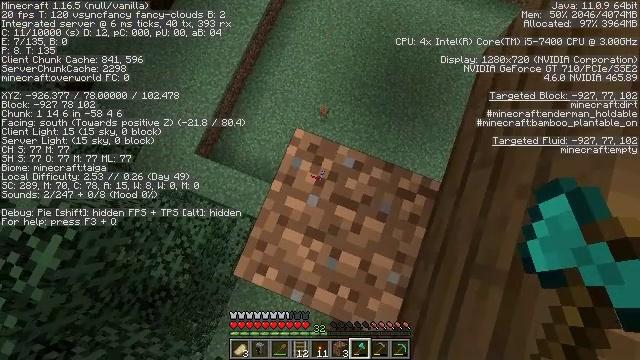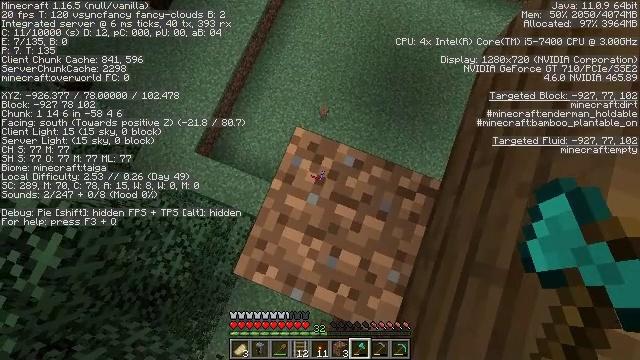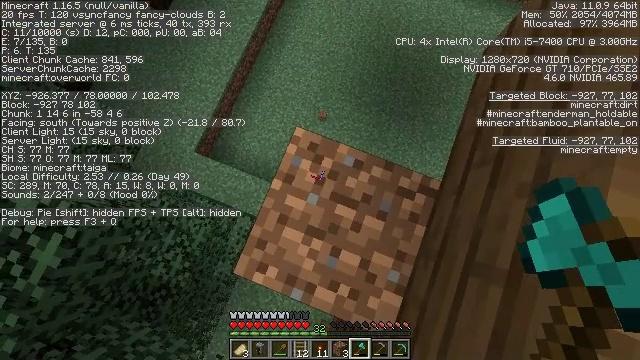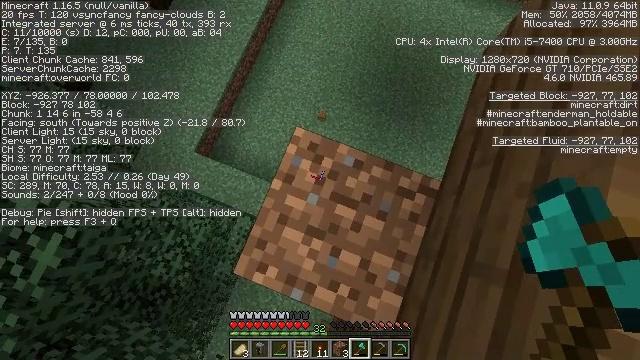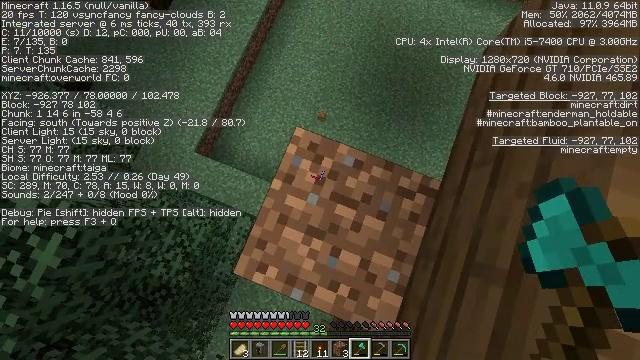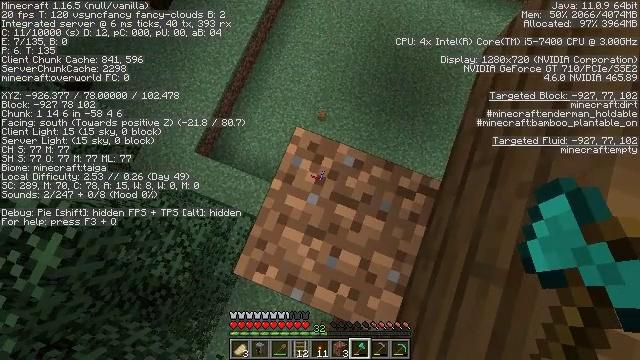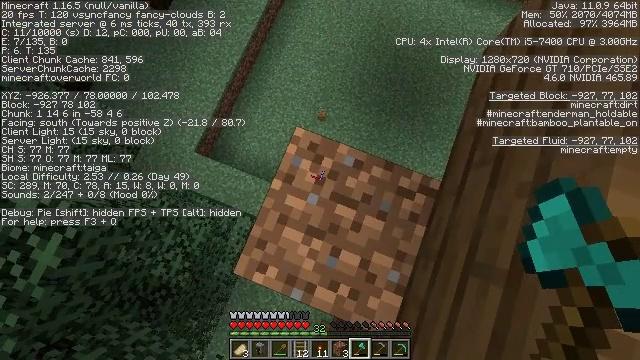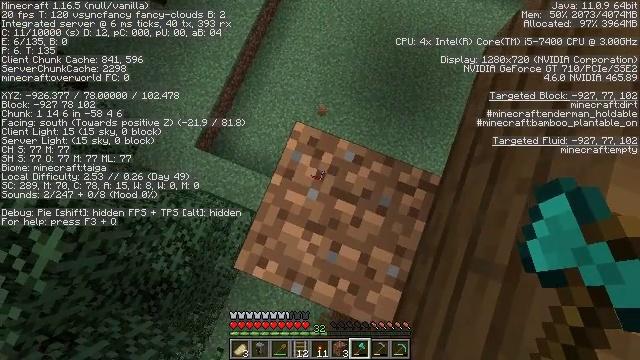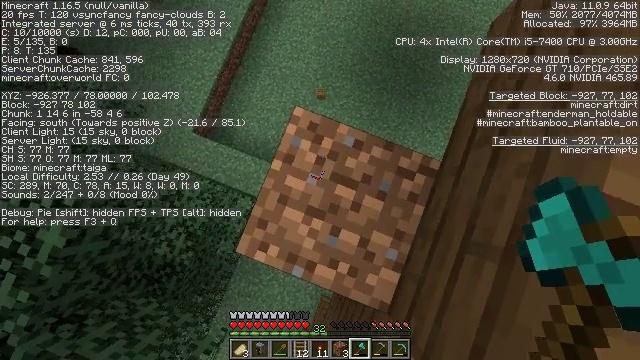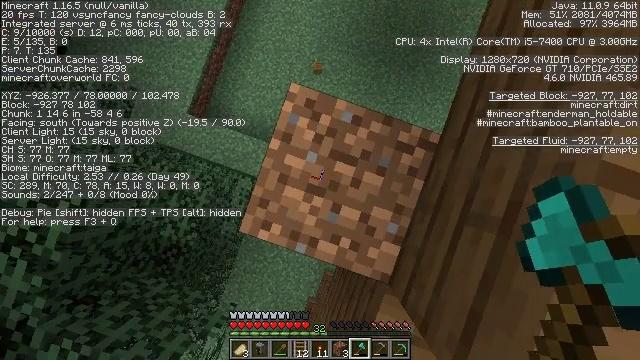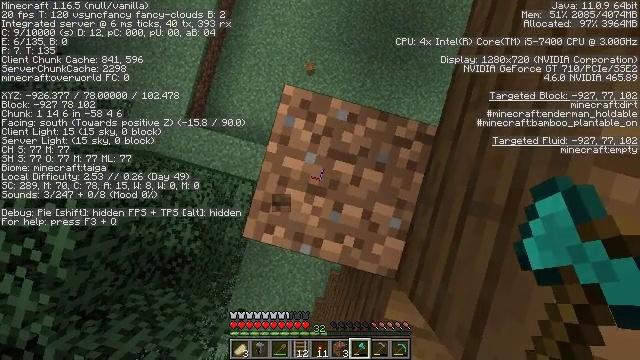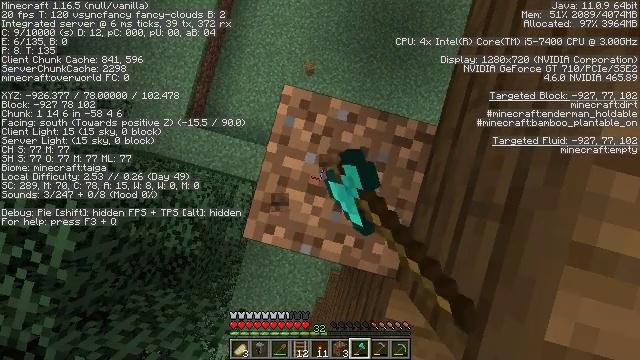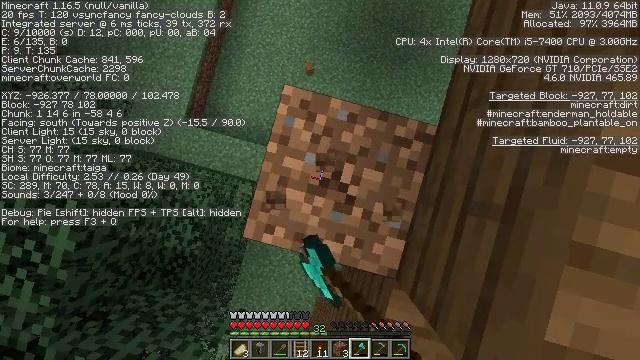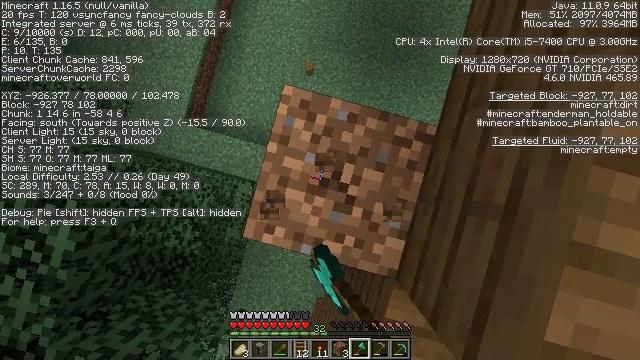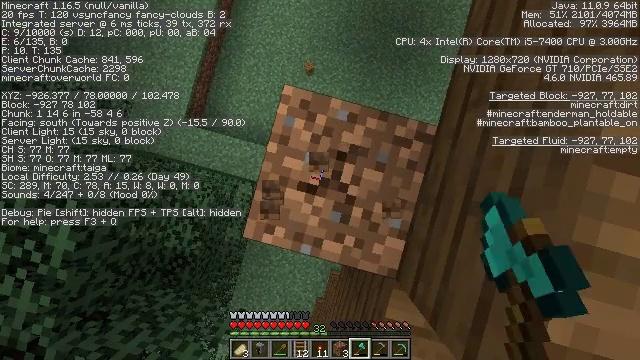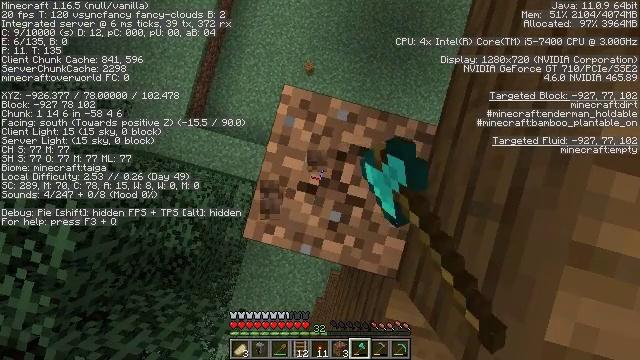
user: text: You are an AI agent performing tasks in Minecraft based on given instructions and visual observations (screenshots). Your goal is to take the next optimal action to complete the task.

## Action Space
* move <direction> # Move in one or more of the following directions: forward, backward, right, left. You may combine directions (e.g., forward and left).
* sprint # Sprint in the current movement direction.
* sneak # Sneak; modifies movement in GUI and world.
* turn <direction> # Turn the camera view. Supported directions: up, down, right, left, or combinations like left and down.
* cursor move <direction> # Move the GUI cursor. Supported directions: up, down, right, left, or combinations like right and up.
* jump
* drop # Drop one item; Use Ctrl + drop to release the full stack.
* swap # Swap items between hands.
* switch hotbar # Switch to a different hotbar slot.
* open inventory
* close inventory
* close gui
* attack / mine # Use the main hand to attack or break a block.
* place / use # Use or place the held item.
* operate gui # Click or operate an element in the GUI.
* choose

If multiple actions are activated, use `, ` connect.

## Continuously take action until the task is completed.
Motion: motion action
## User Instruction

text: Collect dirt by holding left button.
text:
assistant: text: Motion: no_op
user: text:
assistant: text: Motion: no_op
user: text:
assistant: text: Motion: no_op
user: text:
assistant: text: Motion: no_op
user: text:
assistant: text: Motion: no_op
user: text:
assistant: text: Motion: no_op
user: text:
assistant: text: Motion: turn down
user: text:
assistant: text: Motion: turn down
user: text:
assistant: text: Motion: turn right and down
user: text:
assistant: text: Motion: turn right and down, attack / mine
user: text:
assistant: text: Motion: attack / mine
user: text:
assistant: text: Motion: attack / mine
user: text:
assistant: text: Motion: attack / mine
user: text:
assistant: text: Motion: attack / mine
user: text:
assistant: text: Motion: attack / mine
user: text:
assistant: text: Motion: attack / mine
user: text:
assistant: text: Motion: attack / mine
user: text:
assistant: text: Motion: attack / mine
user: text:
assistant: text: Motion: attack / mine
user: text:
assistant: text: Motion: attack / mine
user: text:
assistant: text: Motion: attack / mine
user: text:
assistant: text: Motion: attack / mine
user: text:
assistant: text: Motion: attack / mine
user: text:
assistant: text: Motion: attack / mine
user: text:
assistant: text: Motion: attack / mine
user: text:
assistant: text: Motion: attack / mine
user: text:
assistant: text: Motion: attack / mine
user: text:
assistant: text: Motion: attack / mine
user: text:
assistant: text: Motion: attack / mine